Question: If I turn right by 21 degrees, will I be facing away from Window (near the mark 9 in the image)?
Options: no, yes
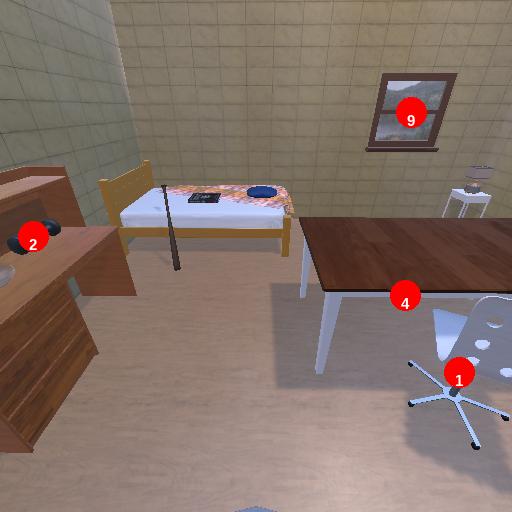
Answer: no